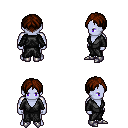
a pixel art fantasy rpg character, male body template, dark elf, purple skin, gray robe, magenta pants, brown parted hairstyle, metal boots, four views (front, back, left, right), 2x2 character sprite sheet, small pixel art, hard edges, no anti-aliasing